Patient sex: M
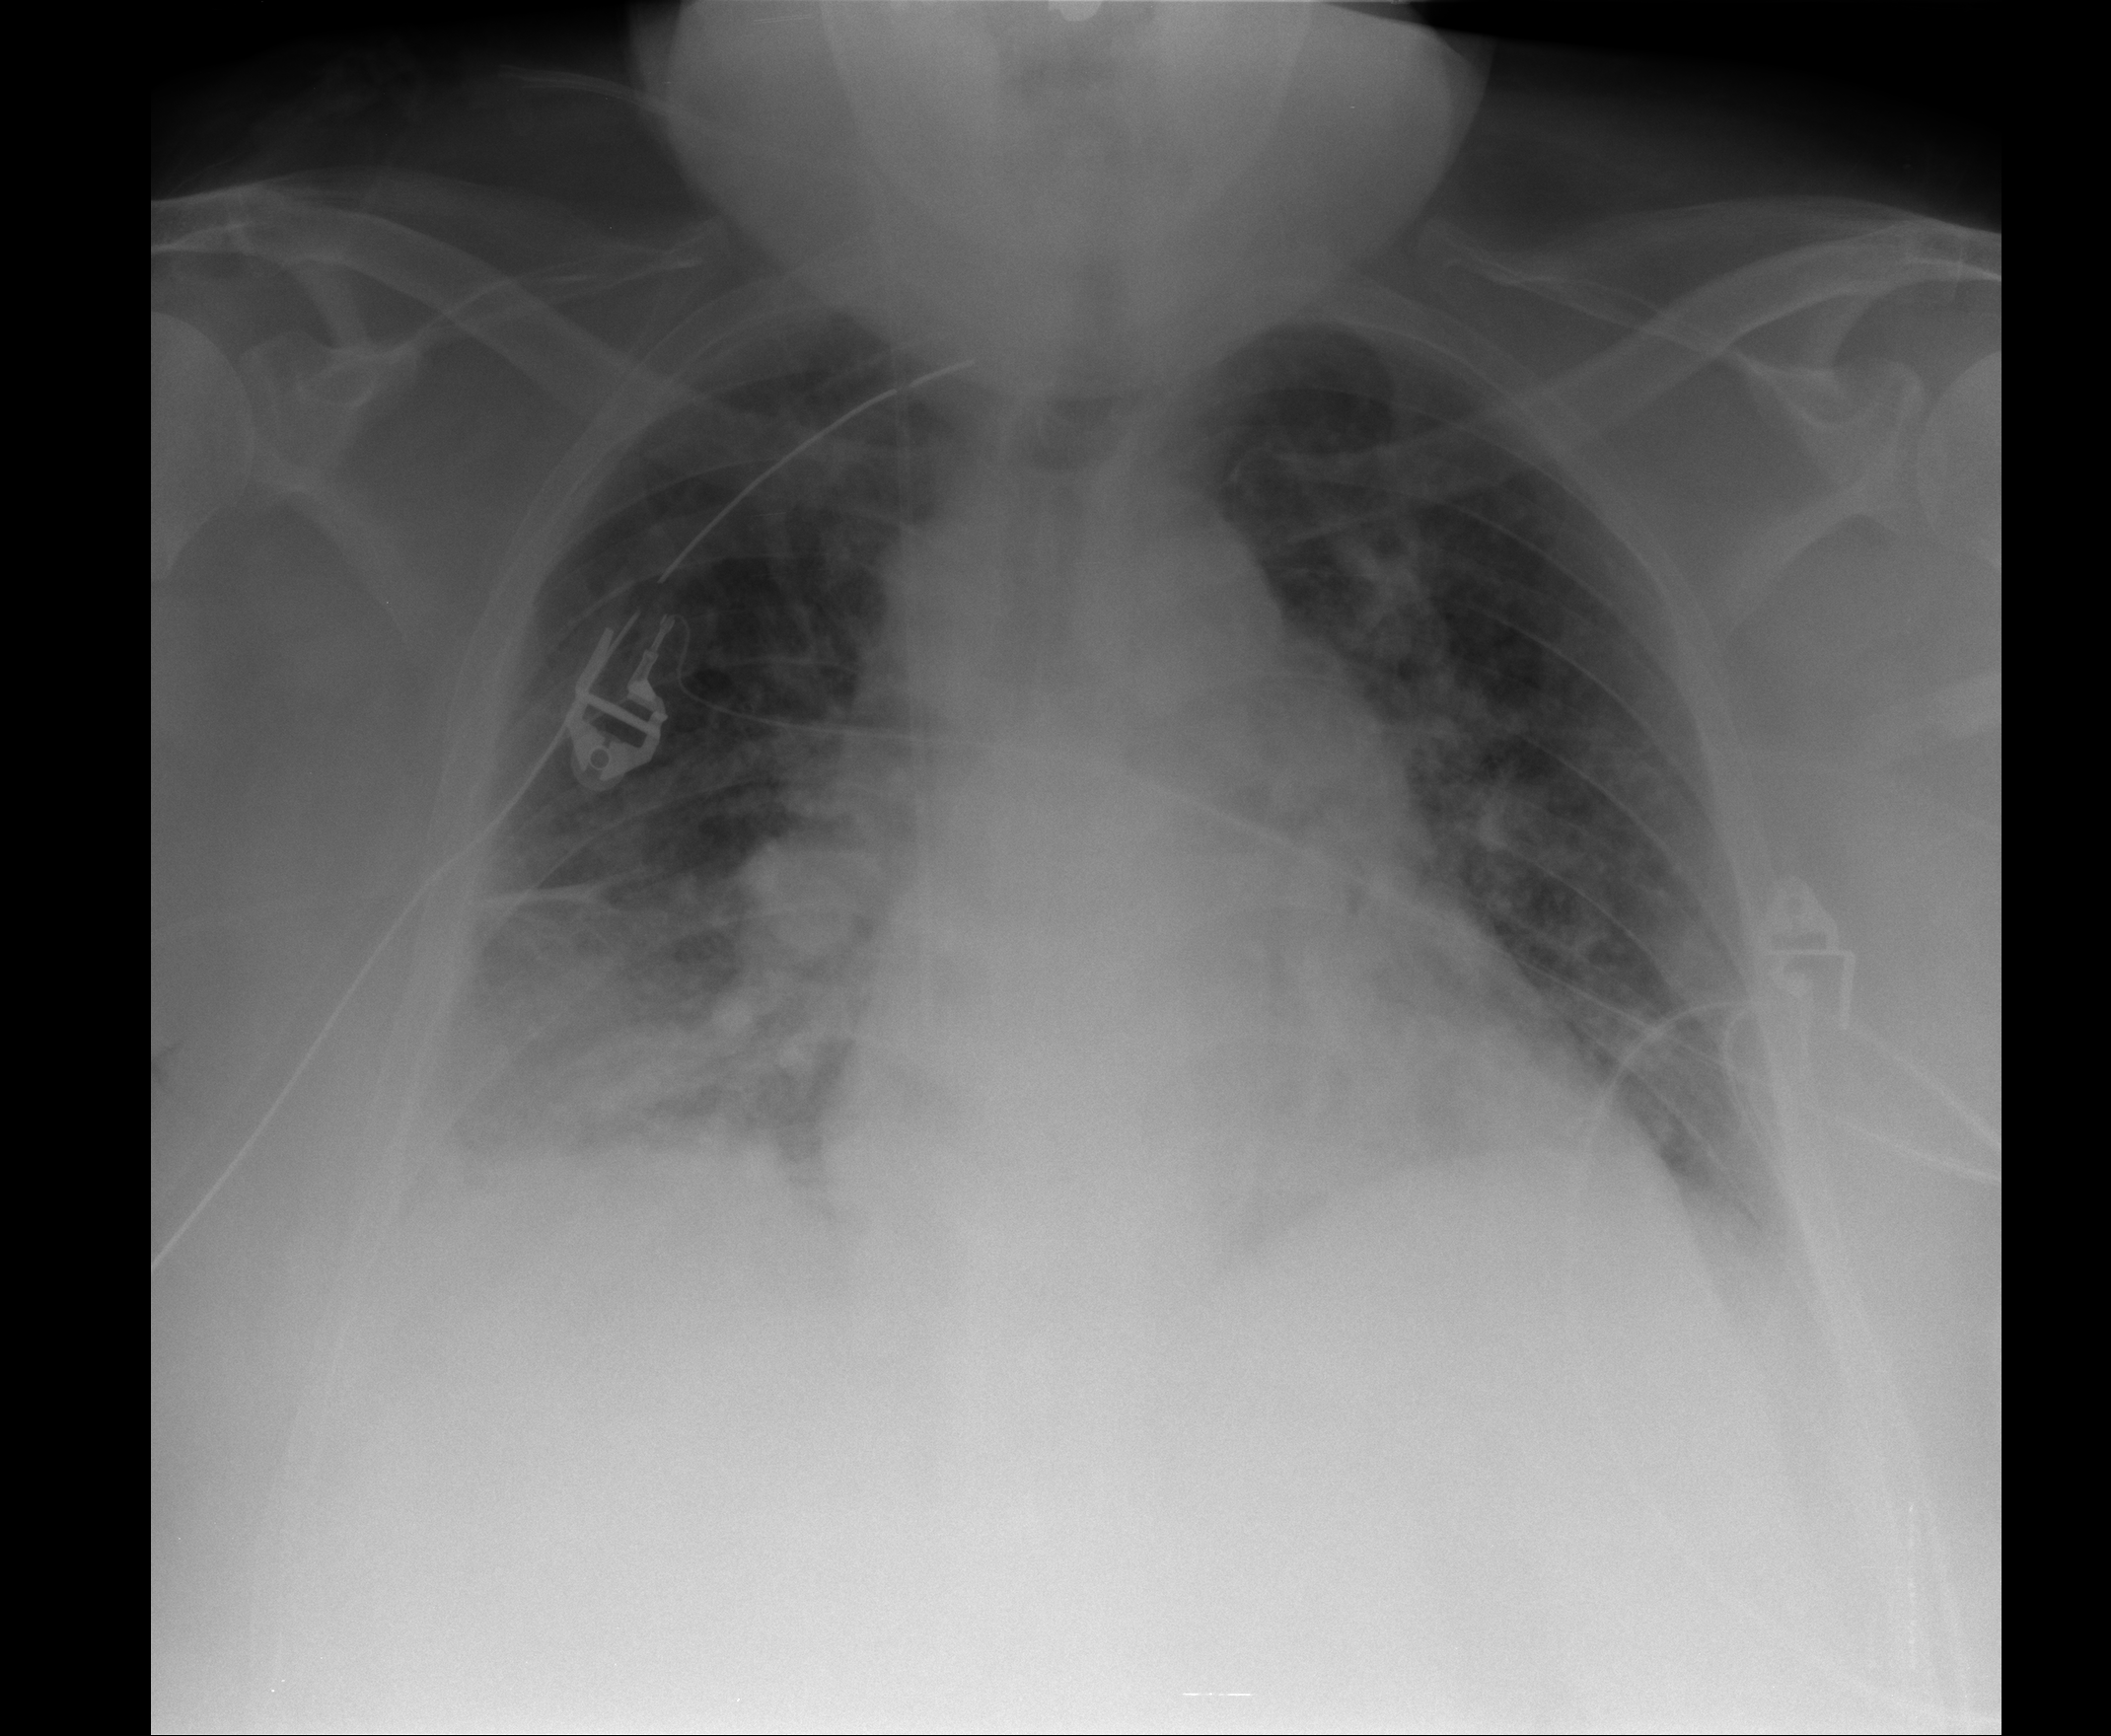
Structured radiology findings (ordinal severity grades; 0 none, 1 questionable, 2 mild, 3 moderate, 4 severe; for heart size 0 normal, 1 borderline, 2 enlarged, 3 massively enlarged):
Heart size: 0
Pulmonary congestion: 2
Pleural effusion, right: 2
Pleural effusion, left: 0
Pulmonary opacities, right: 2
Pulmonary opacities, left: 2
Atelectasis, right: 2
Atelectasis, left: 2